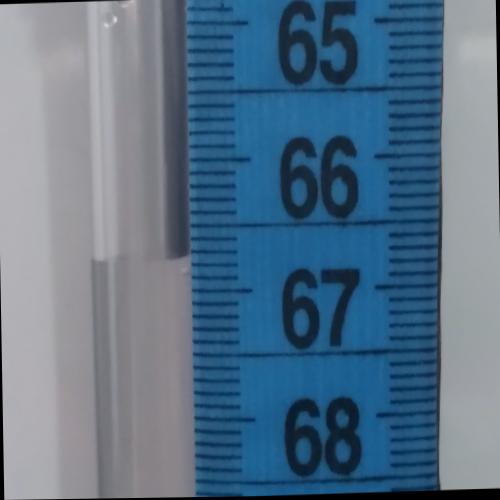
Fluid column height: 66.7 cm